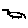
Label: bird